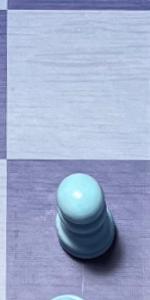
Label: Pawn_White